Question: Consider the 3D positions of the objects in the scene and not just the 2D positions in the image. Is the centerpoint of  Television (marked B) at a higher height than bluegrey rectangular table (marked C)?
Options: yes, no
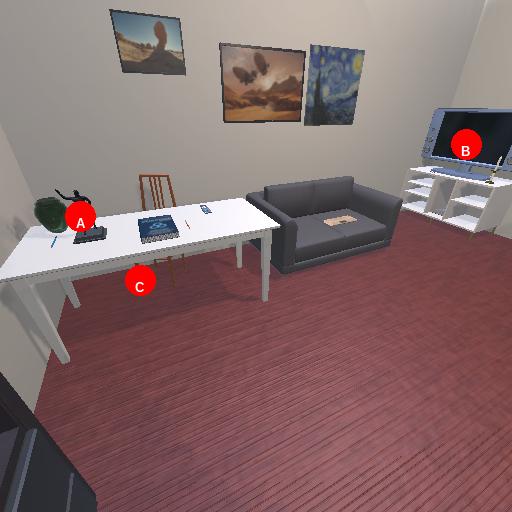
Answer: yes